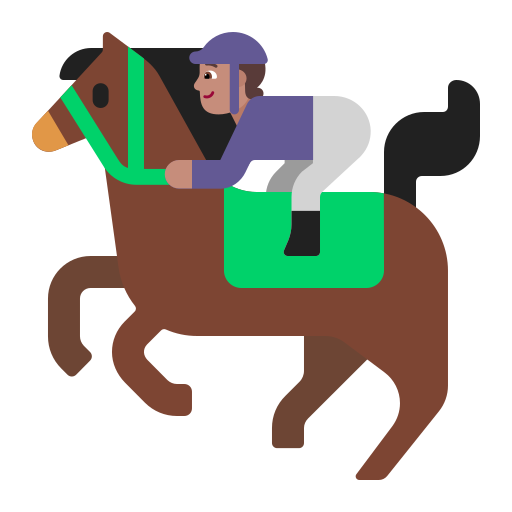
horse racing flat